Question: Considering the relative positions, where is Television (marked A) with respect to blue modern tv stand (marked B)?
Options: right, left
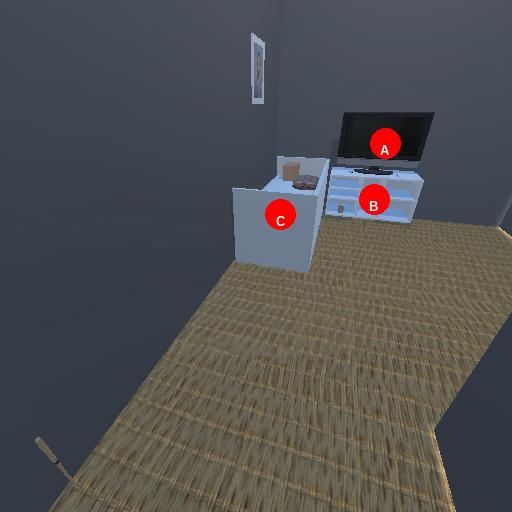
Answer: right